Question: My post carousel has two arrows on the side. I have a background in the shape of a circle for these arrows. I can't figure out how to center the arrows inside the circles. Does anyone know how I could do this. Here is the link to a screenshot of what it currently looks like -

Here is my css
'''
/*
* Owl Carousel Owl Demo Theme
* v1.3.3
*/
.owl-theme .owl-controls{
margin-top: 50px;
text-align: center;
}
/* Styling Next and Prev buttons */
.owl-theme .owl-controls .owl-buttons div{
color: #FFF;
display: inline-block;
zoom: 1;
*display: inline;/*IE7 life-saver */
margin: 5px;
padding: 3px 10px;
font-size: 12px;
-webkit-border-radius: 30px;
-moz-border-radius: 30px;
border-radius: 30px;
background: #869791;
filter: Alpha(Opacity=50);/*IE7 fix*/
opacity: 0.5;
}
/* Clickable class fix problem with hover on touch devices */
/* Use it for non-touch hover action */
.owl-theme .owl-controls.clickable .owl-buttons div:hover{
filter: Alpha(Opacity=100);/*IE7 fix*/
opacity: 1;
text-decoration: none;
}
/* Styling Pagination*/
.owl-theme .owl-controls .owl-page{
display: inline-block;
zoom: 1;
*display: inline;/*IE7 life-saver */
}
.owl-theme .owl-controls .owl-page span{
display: block;
width: 12px;
height: 12px;
margin: 5px 7px;
filter: Alpha(Opacity=50);/*IE7 fix*/
opacity: 0.5;
-webkit-border-radius: 20px;
-moz-border-radius: 20px;
border-radius: 20px;
background: #869791;
}
.owl-theme .owl-controls .owl-page.active span,
.owl-theme .owl-controls.clickable .owl-page:hover span{
filter: Alpha(Opacity=100);/*IE7 fix*/
opacity: 1;
}
/* If PaginationNumbers is true */
.owl-theme .owl-controls .owl-page span.owl-numbers{
height: auto;
width: auto;
color: #FFF;
padding: 2px 10px;
font-size: 12px;
-webkit-border-radius: 30px;
-moz-border-radius: 30px;
border-radius: 30px;
}
/* preloading images */
.owl-item.loading{
min-height: 150px;
background: url(AjaxLoader.gif) no-repeat center center
}
/* Navigation */
.owl-prev, .owl-next {
position:absolute;
top:45%;
padding: 5px;
margin:0;
z-index:100;
font-size:3rem;
cursor:pointer;
color:#000000;
}
.owl-prev {
left:20px;
opacity: 1 !important;
}
.owl-next {
right:20px;
opacity: 1 !important;
display: block;
}
.owl-theme .owl-controls .owl-buttons div{
color: #555;
display: inline-block;
zoom: 1;
*display: inline;/*IE7 life-saver */
font-size: 3rem;
-webkit-border-radius: 50%;
-moz-border-radius: 50%;
border-radius: 50%;
background: #ffffff;
filter: Alpha(Opacity=100);/*IE7 fix*/
opacity: 1;
margin-top:-32px;
width:40px;
height:40px;
}
.owl-theme .owl-controls .owl-buttons div:hover {
color:#000000;
opacity: 1 !important;
}
'''
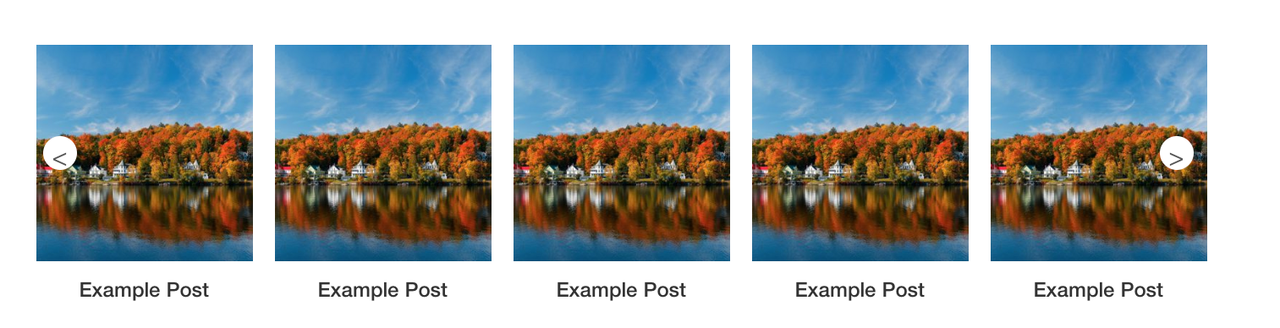
Answer: Without your markup, it's a bit of an educated guess, but after looking at the <URL>, I believe I can help.
The elements are addressed in this CSS (from your question):
'''
.owl-theme .owl-controls .owl-buttons div {
color: #555;
display: inline-block;
/* remove this! */
zoom: 1;
/* and this! */
*display: inline;/*IE7 life-saver */
font-size: 3rem;
-webkit-border-radius: 50%;
-moz-border-radius: 50%;
border-radius: 50%;
background: #ffffff;
/* and remove this! */
filter: Alpha(Opacity=100);/*IE7 fix*/
opacity: 1;
margin-top:-32px;
width:40px;
height:40px;
}
'''
your arrows are text and not images, then all you need to do is add line-height to your css:
'''
line-height: 40px; /* adjust as needed */
'''
NOTE, if you're supporting IE7, I would recommend you . IE7 has been dead for some time, and is not worth the effort.
Modified CSS to vertically center the arrows:
'''
.owl-theme .owl-controls .owl-buttons div {
color: #555;
display: inline-block;
font-size: 3rem;
-webkit-border-radius: 50%;
-moz-border-radius: 50%;
border-radius: 50%;
background: #ffffff;
opacity: 1;
margin-top:-32px;
width:40px;
height:40px;
line-height: 40px; /* adjust as needed */
/* may or may not need this */
text-align: center;
}
'''
Also note that your CSS could be simplified - your 'owl-prev' and 'owl-next' CSS is the same / conflicting with the '.owl-theme .owl-controls .owl-buttons div' css.